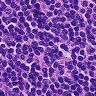
Metastatic tissue present: no